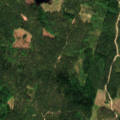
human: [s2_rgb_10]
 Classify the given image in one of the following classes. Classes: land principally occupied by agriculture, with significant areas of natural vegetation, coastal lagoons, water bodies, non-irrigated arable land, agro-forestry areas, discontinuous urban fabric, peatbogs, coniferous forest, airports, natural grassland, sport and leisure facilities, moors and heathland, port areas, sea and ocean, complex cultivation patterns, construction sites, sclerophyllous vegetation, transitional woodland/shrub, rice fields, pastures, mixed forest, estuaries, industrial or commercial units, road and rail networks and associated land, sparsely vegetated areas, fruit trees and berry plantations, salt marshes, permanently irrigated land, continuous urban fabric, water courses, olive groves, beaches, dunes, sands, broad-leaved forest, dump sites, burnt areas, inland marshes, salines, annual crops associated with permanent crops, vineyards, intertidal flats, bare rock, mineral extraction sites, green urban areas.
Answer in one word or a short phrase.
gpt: coniferous forest, mixed forest, water bodies